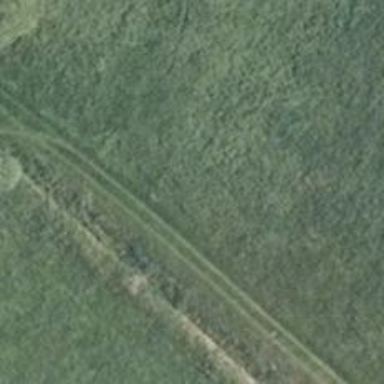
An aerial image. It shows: Dirt track road with grade 5 tracktype.